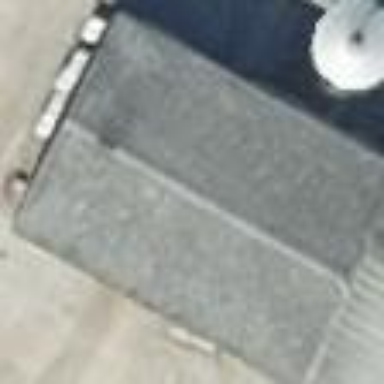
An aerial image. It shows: Gabled roof of grey-colored farm auxiliary building with its roof oriented along the structure.